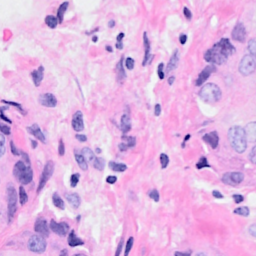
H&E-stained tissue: Breast